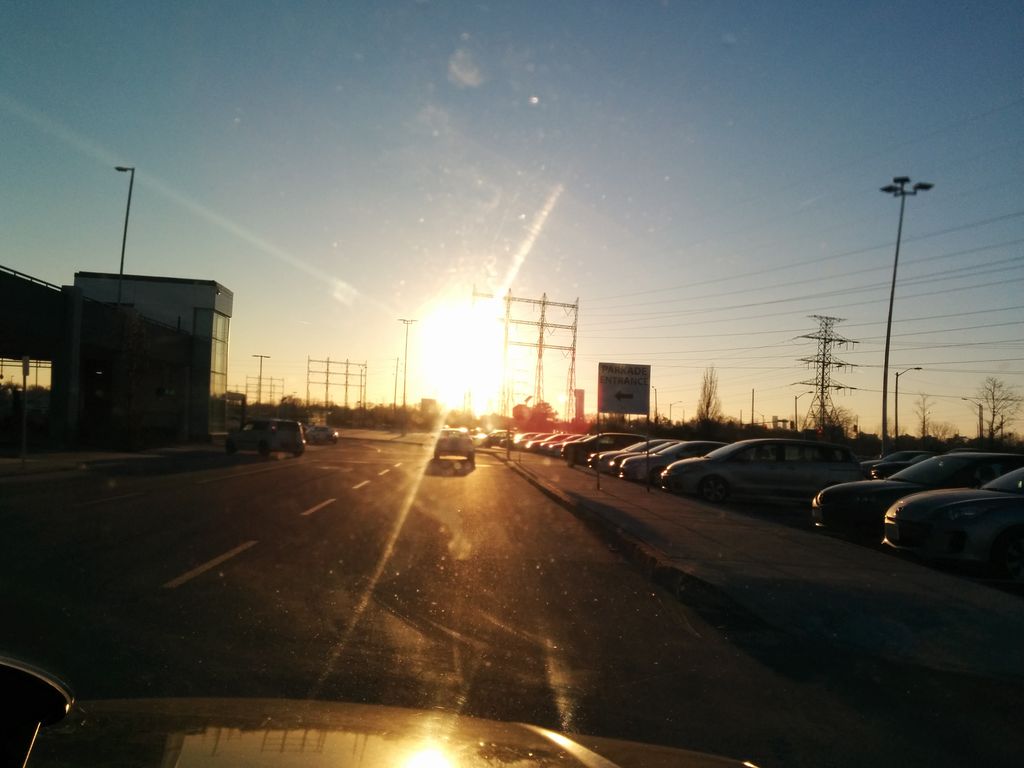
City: toronto